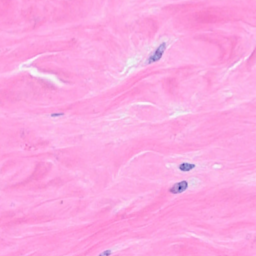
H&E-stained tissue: Breast